Chest X-ray:
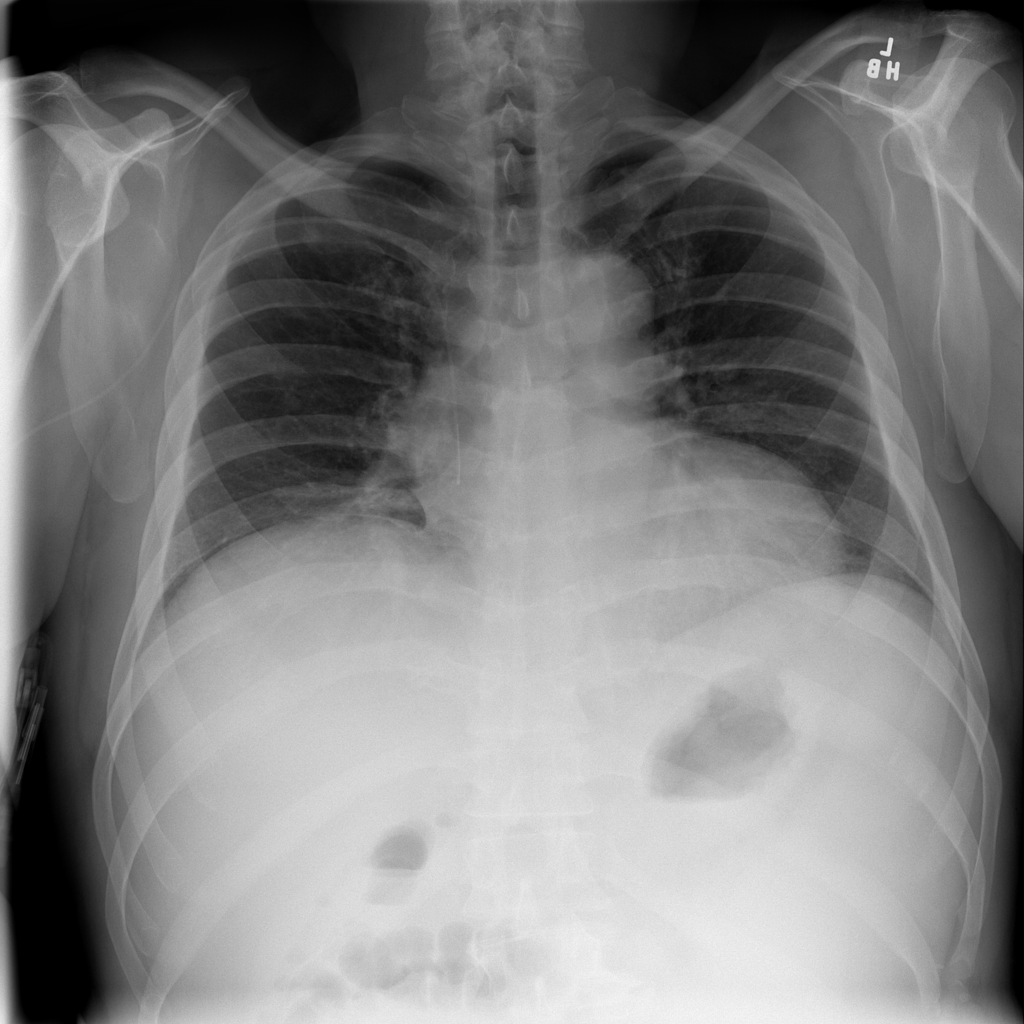
No abnormal finding: yes